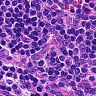
Metastatic tissue present: no